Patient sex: M
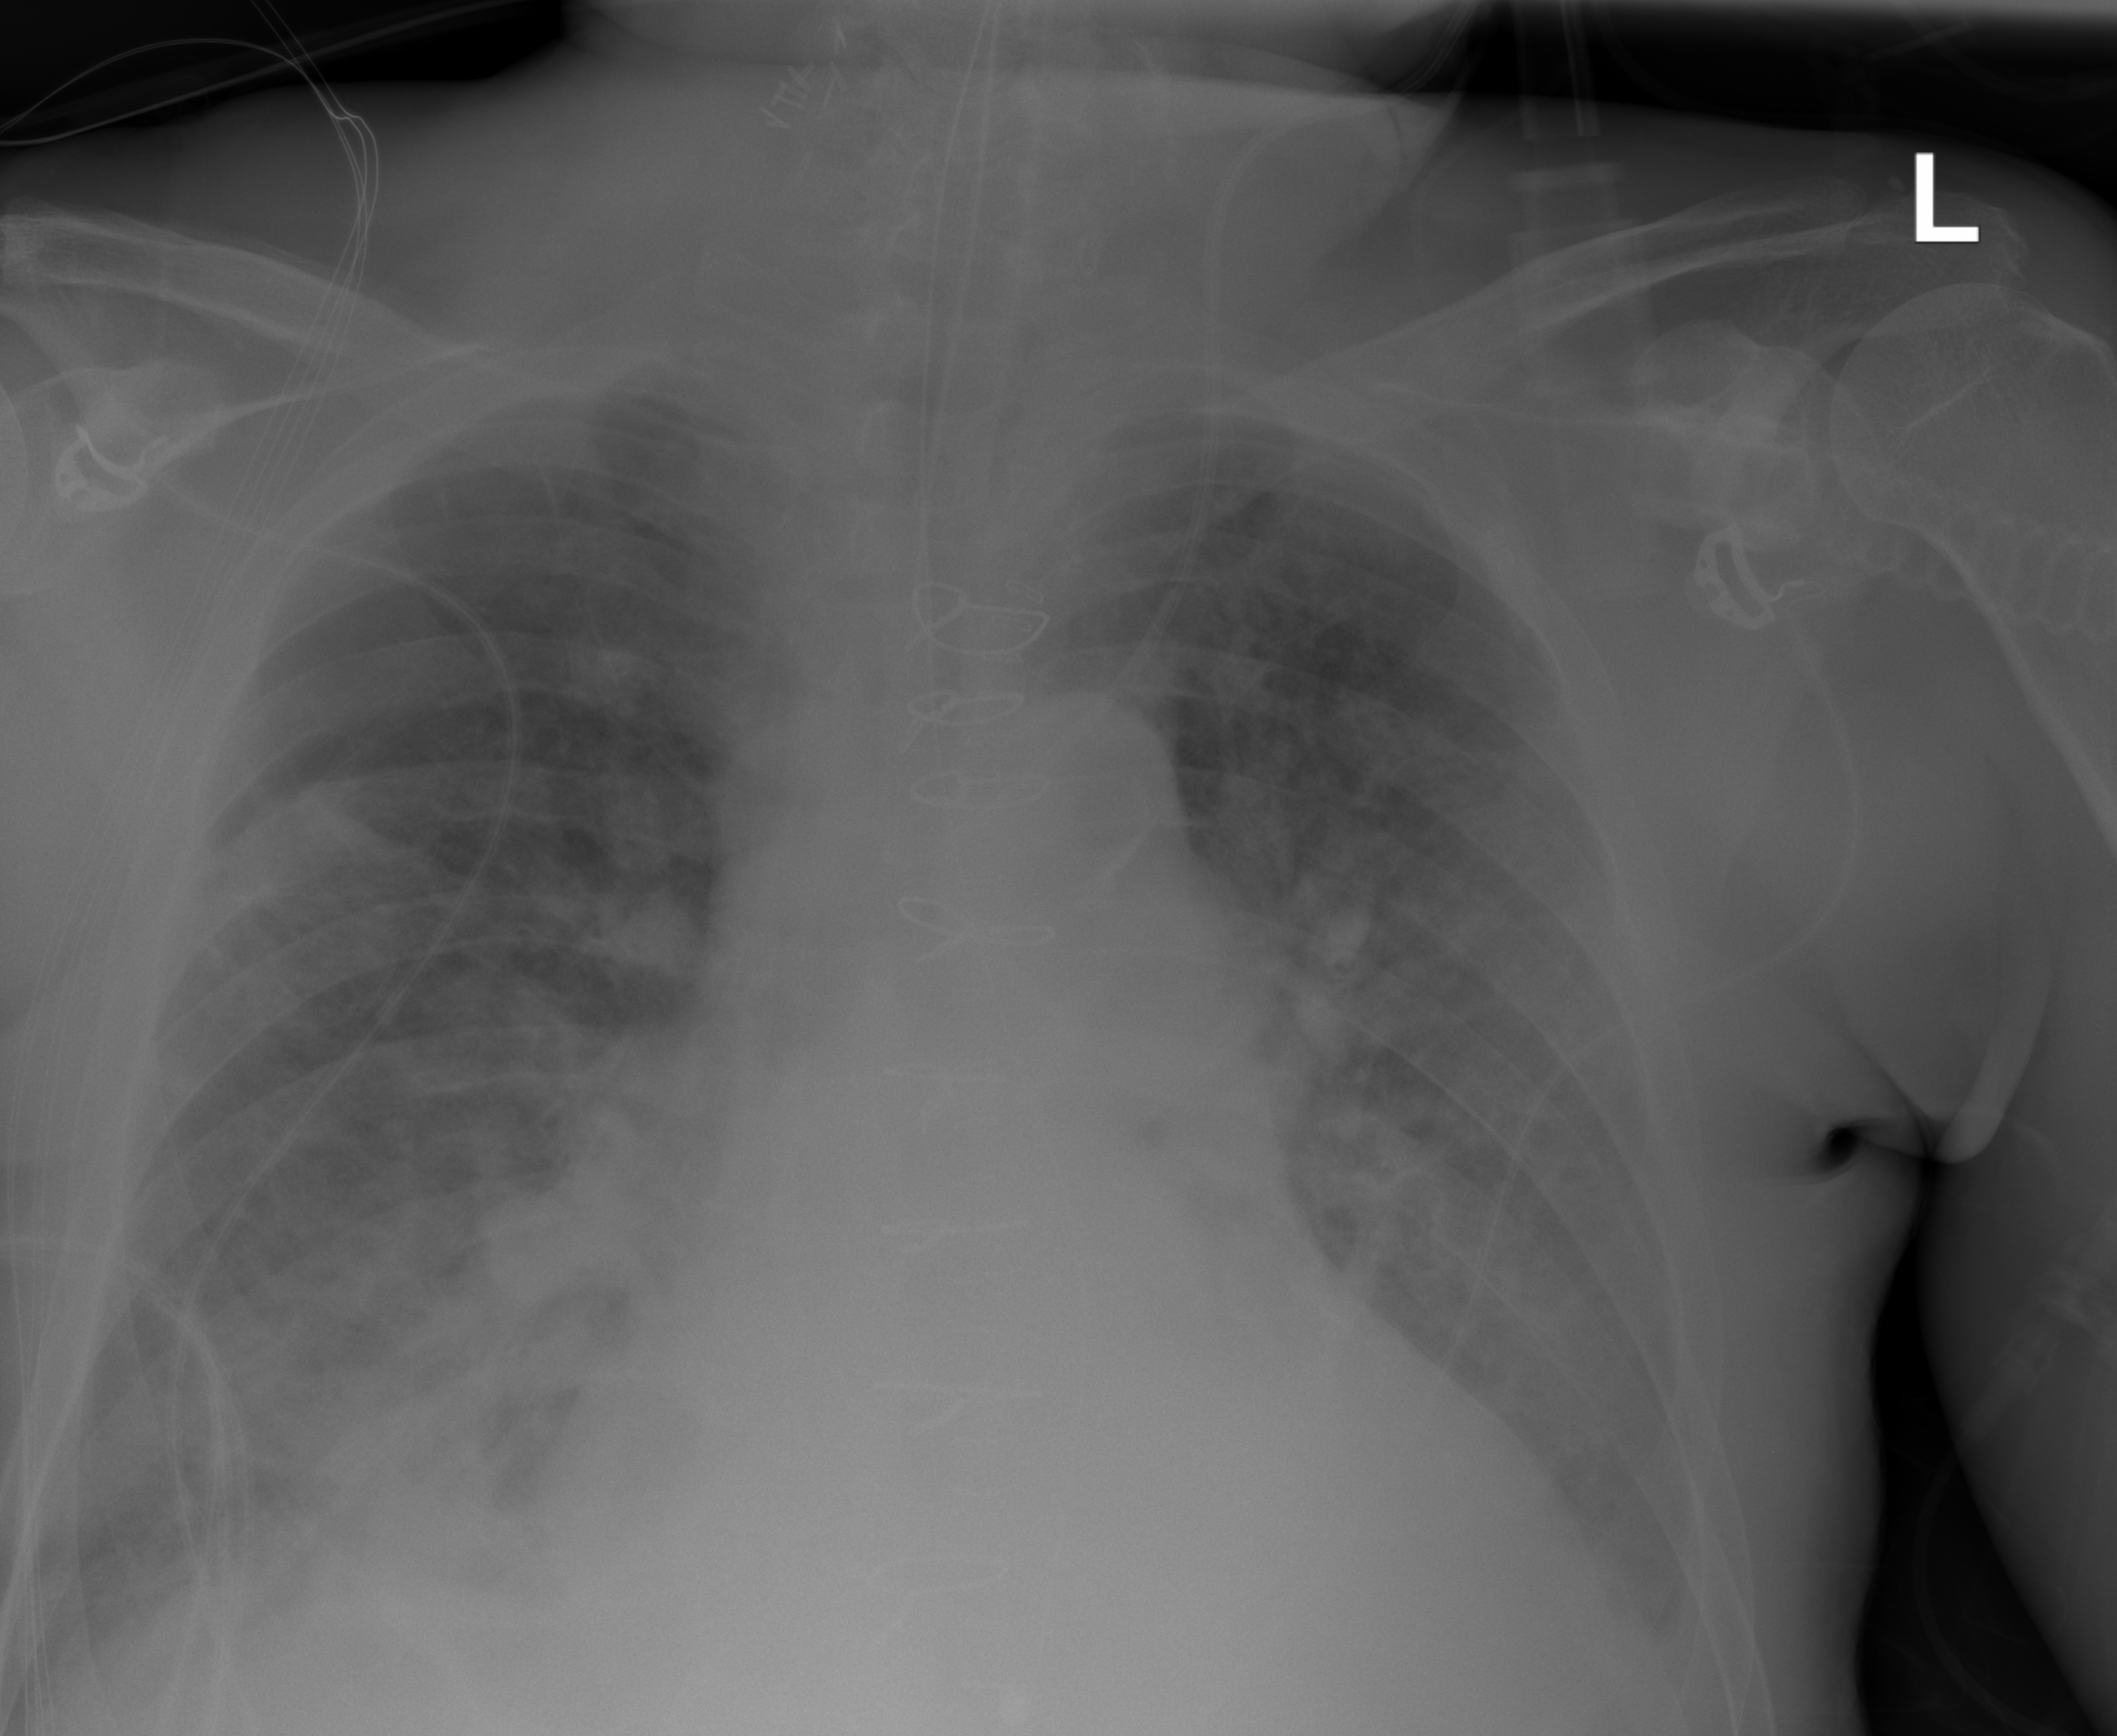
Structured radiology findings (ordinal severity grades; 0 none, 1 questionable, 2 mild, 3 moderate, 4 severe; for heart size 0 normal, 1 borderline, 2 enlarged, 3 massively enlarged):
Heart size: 2
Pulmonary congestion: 2
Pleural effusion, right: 3
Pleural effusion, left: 1
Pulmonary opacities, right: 3
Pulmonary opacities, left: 0
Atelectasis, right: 3
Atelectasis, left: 2